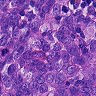
Metastatic tissue present: yes